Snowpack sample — Snodgrass Mountain, Crested Butte, Colorado (2/4/25, 12:06 PM MST)
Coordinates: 38.923, -106.968
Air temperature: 35 °F
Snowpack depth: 80 cm
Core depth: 10 cm
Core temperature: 32 °F
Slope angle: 14°, slope face: 78°
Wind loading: low
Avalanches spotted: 0
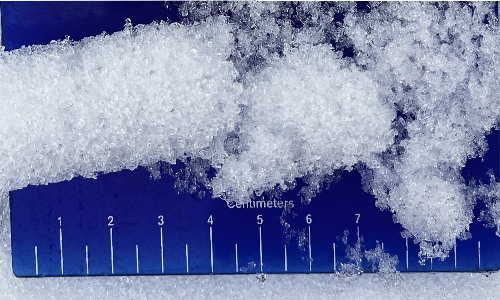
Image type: core
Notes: No avalanches nearby, unusually warm weather for the last month reported by residents, Collected 25 yards from treeline